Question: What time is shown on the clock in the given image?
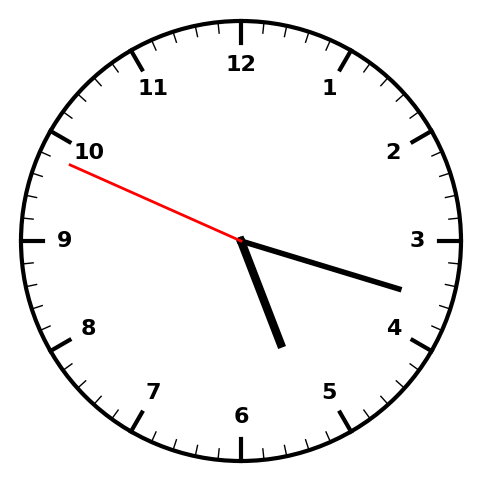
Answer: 05:17:49